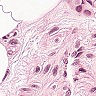
Metastatic tissue present: yes